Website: home-depot
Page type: billing-address
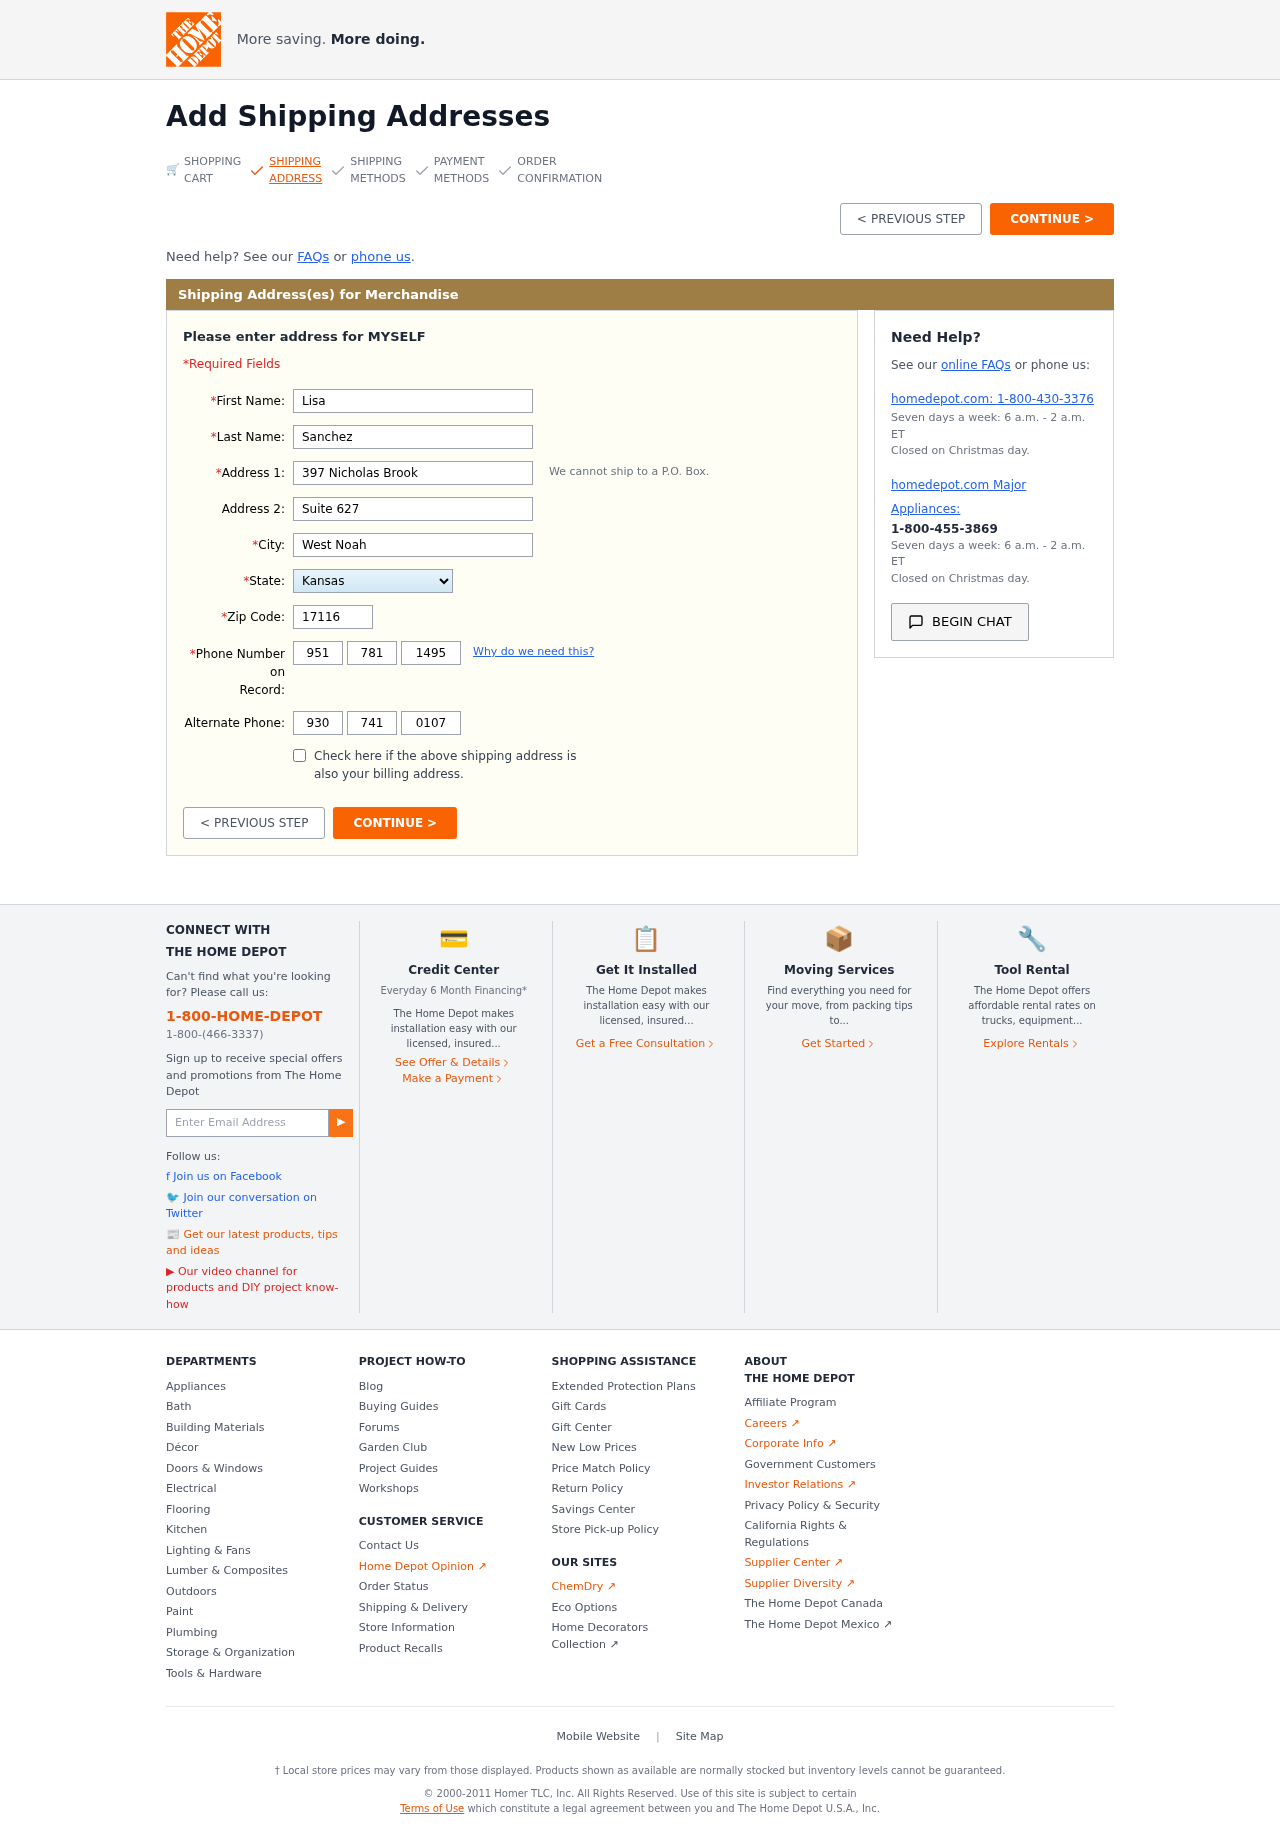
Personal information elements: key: PII_STATE
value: Kansas
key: PII_FIRSTNAME
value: Lisa
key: PII_LASTNAME
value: Sanchez
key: PII_STREET
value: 397 Nicholas Brook
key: PII_STREET2
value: Suite 627
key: PII_CITY
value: West Noah
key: PII_POSTCODE
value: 17116
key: PII_PHONE_AREA
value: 951
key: PII_PHONE_PREFIX
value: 781
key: PII_PHONE_LINE
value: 1495
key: PII_PHONE_ALT_AREA
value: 930
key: PII_PHONE_ALT_PREFIX
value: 741
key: PII_PHONE_ALT_LINE
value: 0107